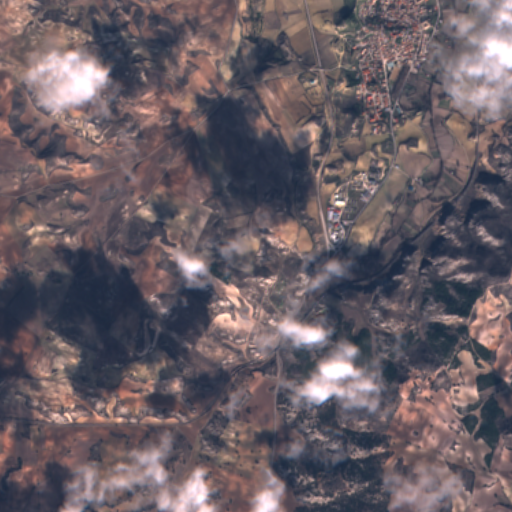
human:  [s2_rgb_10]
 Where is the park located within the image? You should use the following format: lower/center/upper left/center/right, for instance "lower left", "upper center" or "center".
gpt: The park is located in the upper right of the image.
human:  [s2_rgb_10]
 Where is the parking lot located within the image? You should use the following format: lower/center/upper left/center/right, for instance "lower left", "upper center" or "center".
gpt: The parking lot is located in the center right of the image.
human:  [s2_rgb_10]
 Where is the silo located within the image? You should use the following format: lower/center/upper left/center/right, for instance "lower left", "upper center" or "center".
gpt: The silo is located in the center right of the image.
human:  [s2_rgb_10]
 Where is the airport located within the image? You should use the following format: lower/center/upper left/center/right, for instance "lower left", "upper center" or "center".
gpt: There is no airport in the image.